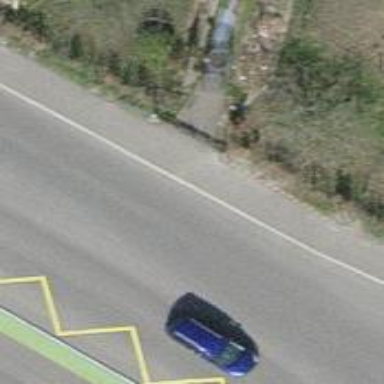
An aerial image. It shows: Hedge acting as barrier.